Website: apple
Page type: address-validator
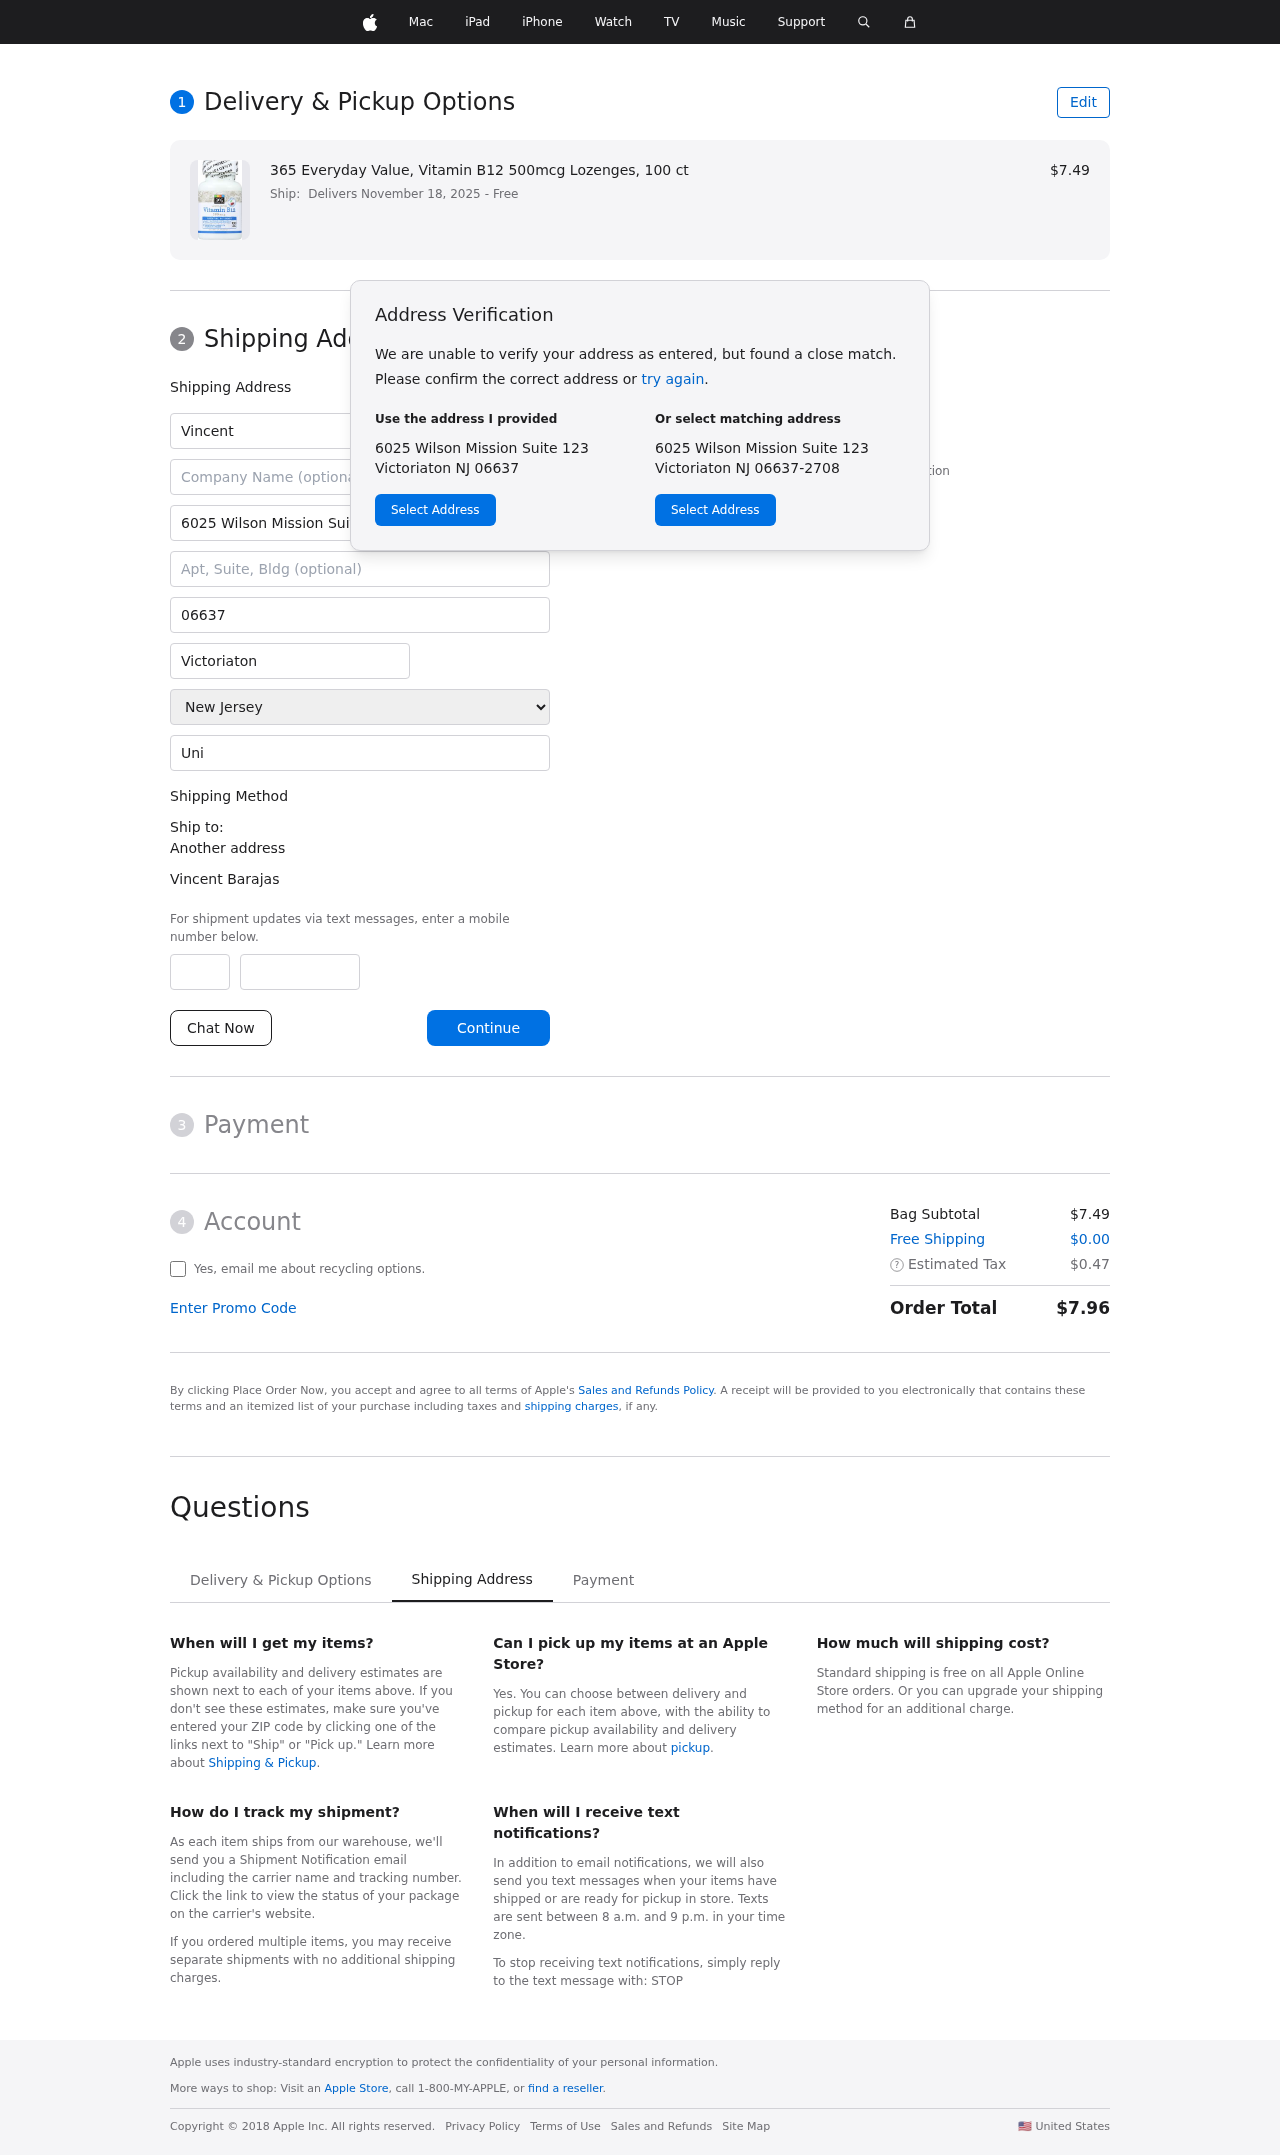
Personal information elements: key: PII_CITY
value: Victoriaton
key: PII_COUNTRY
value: United States
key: PII_FIRSTNAME
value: Vincent
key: PII_FULLNAME
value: Vincent Barajas
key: PII_LASTNAME
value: Barajas
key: PII_PHONE_AREA
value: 919
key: PII_PHONE_SUFFIX
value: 5247
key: PII_POSTCODE
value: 06637
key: PII_STATE
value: New Jersey
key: PII_STREET
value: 6025 Wilson Mission Suite 123
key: PII_CITY_STATE_ZIP
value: Victoriaton NJ 06637
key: PII_STATE_ABBR
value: NJ
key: PII_POSTCODE_FULL
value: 06637
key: PII_POSTCODE_NUMERIC
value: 6637
Product elements: key: PRODUCT1_NAME
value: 365 Everyday Value, Vitamin B12 500mcg Lozenges, 100 ct
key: PRODUCT1_PRICE
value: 7.49
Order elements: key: ORDER_DELIVERY_DATE
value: Delivers November 18, 2025
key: ORDER_SUBTOTAL
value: $7.49
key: ORDER_SHIPPING_COST
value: $0.00
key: ORDER_TAX
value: $0.47
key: ORDER_TOTAL
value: $7.96